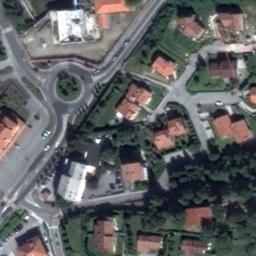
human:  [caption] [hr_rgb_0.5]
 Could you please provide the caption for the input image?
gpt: There are many buildings and trees around the roundabout .

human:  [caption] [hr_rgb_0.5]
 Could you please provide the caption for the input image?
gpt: The roundabout is on the grass next to trees and buildings .

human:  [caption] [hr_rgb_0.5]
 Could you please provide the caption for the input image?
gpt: The roundabout with three exits and entrances is next to the residential area .

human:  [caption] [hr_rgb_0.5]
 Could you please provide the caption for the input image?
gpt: There are several moving vehicles on the road at the roundabout, Many buildings and some trees and a few lawns around the roundabout .

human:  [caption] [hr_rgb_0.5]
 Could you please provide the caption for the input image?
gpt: There are many brown buildings and green lawns around the roundabout .